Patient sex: M
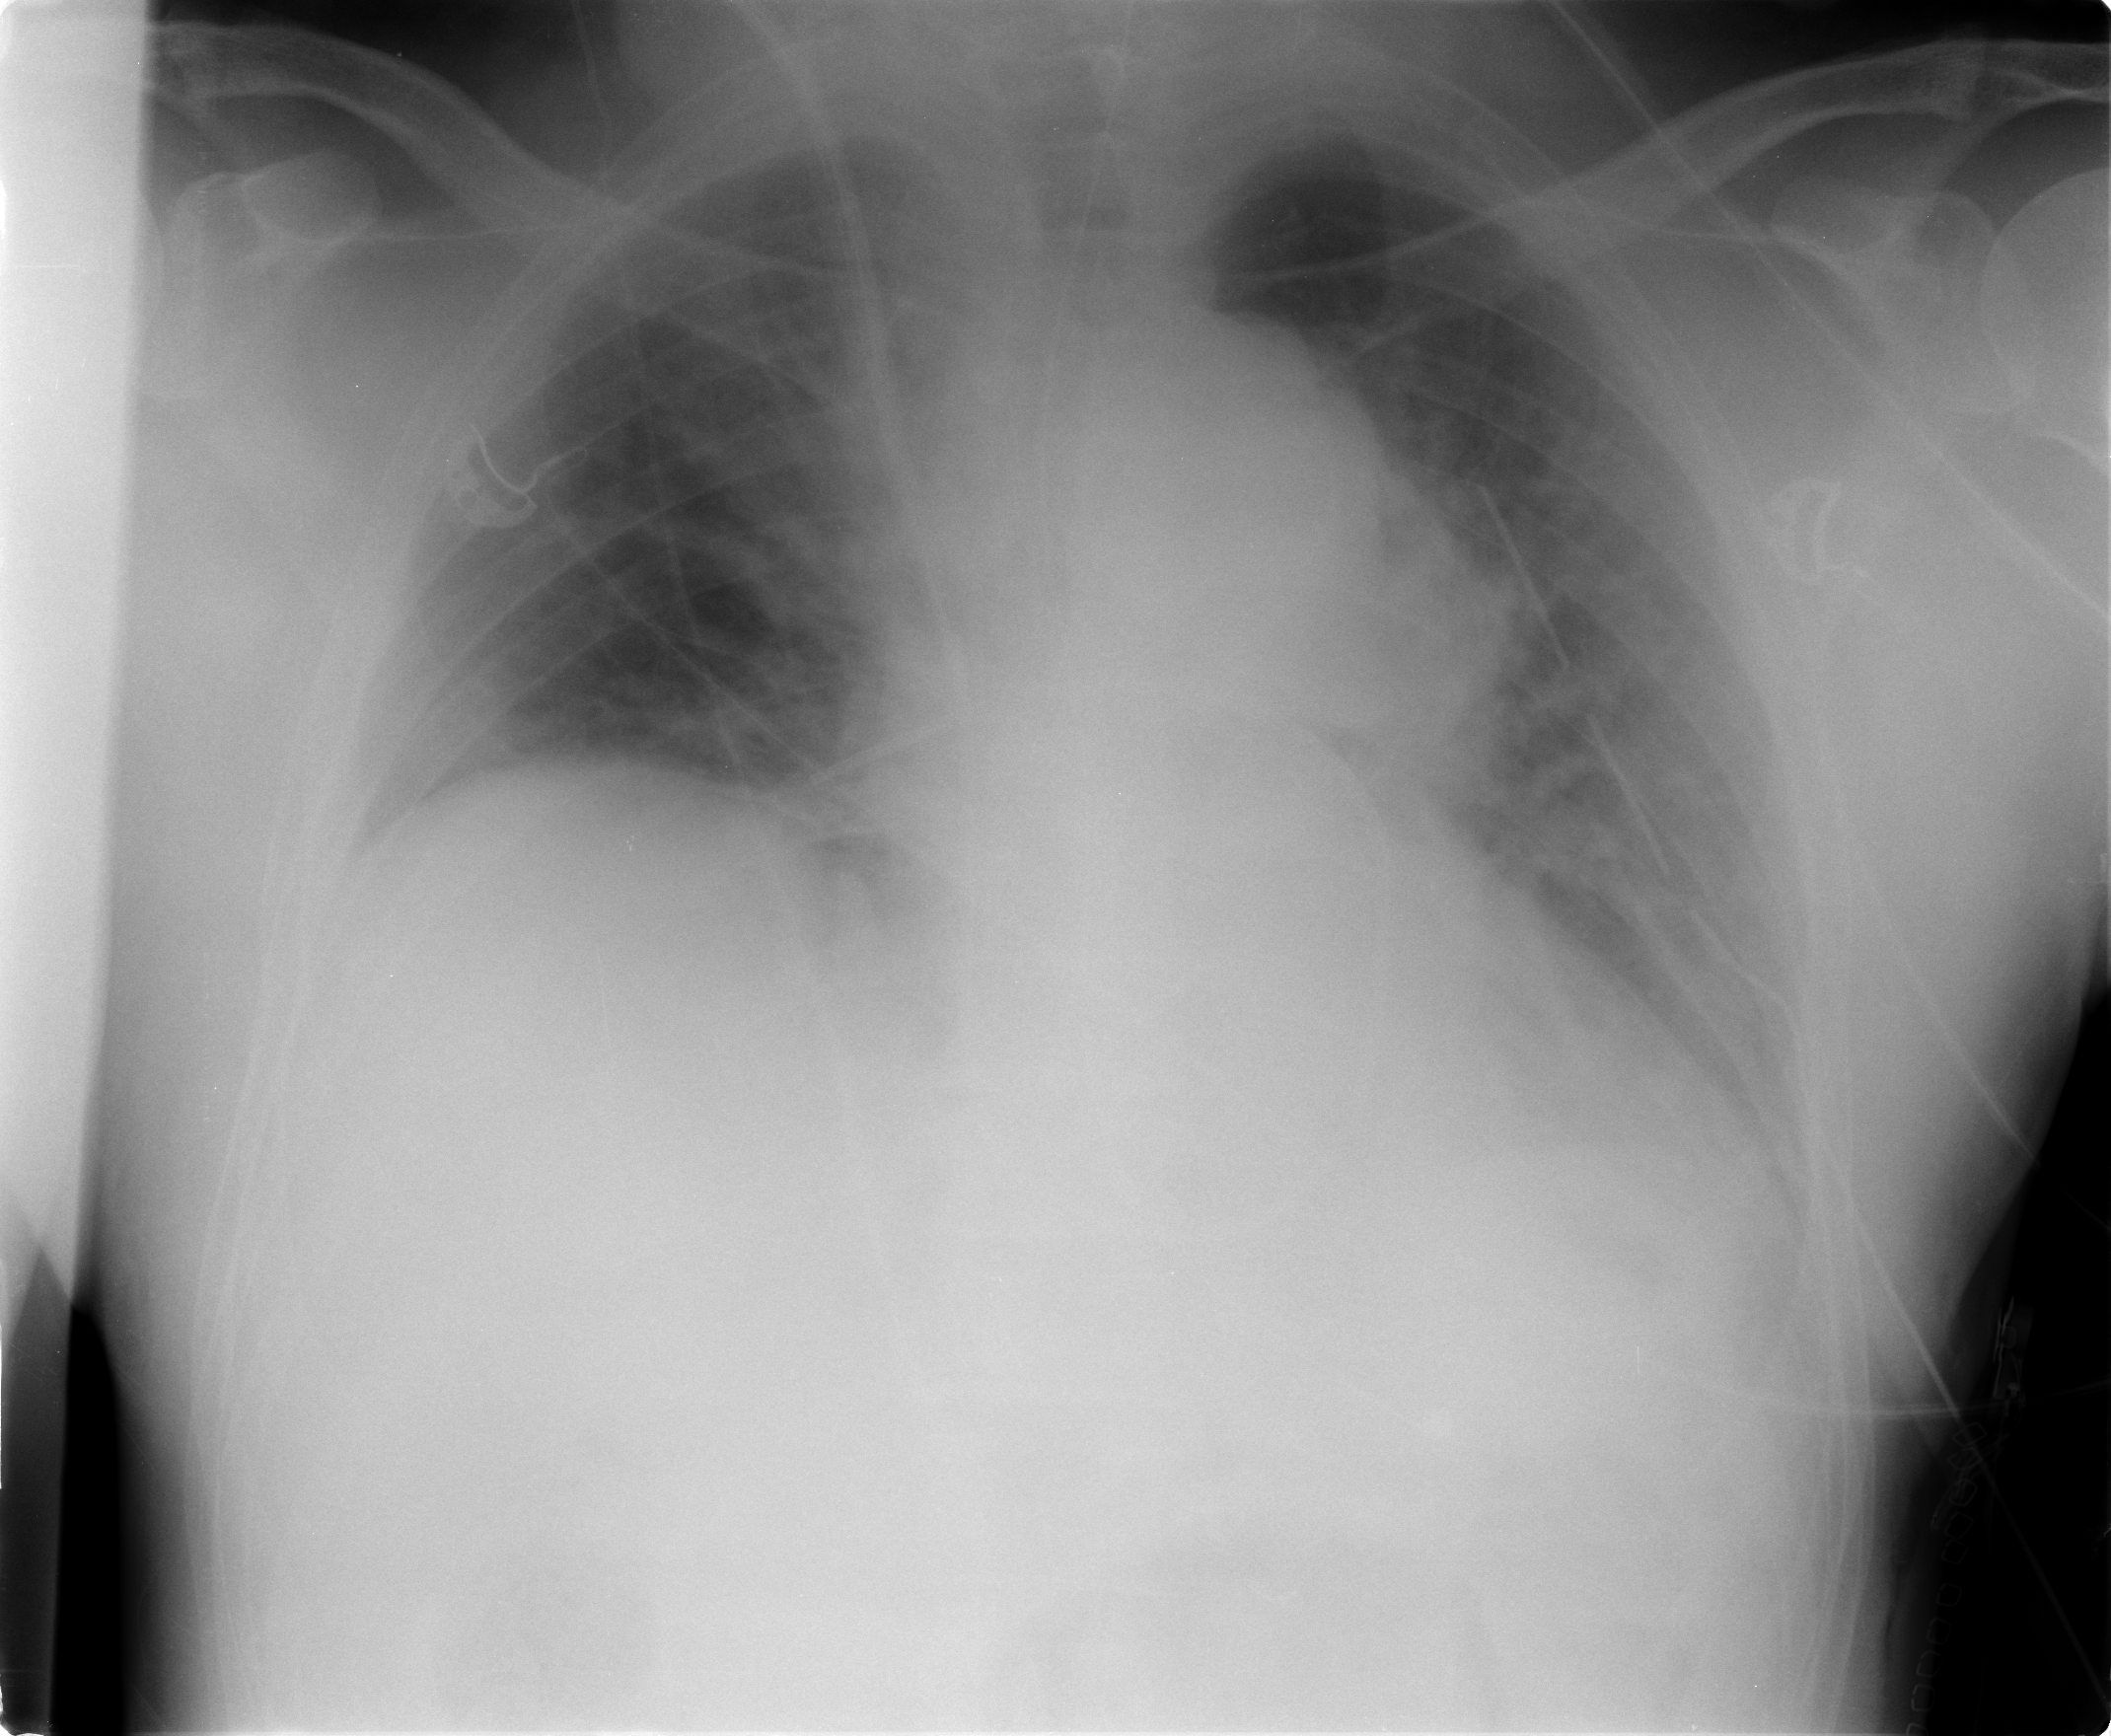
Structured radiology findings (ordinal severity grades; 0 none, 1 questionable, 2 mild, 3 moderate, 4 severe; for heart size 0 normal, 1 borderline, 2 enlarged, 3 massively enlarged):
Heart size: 2
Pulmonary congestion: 2
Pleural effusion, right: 2
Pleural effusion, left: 2
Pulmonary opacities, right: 0
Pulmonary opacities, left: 0
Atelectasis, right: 2
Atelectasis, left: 2